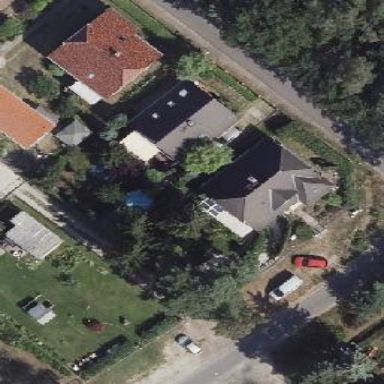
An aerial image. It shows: Detached building with half-hipped roof.